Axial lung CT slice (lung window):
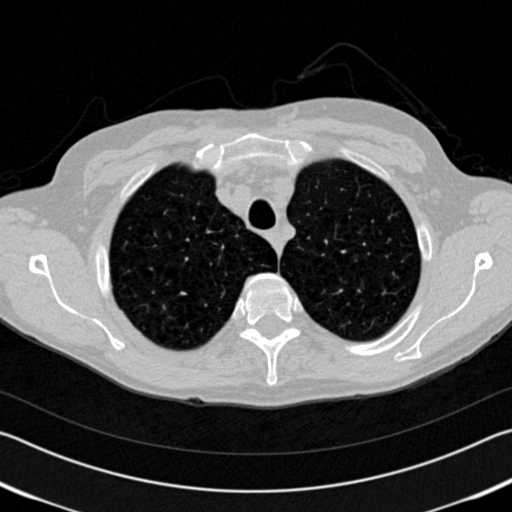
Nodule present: no